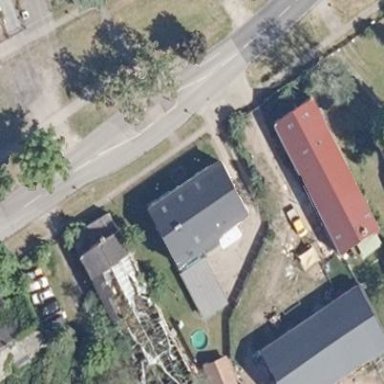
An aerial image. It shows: Detached building with gabled roof covered in black roof tiles.